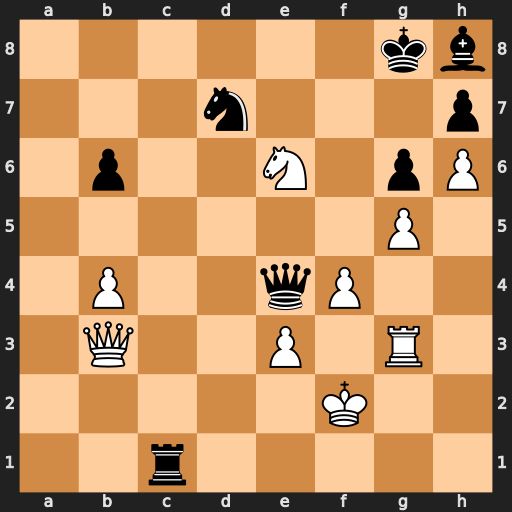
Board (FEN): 6kb/3n3p/1p2N1pP/6P1/1P2qP2/1Q2P1R1/5K2/2r5
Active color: w
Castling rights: -
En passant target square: -
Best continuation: Nc5+ Qc4 Qxc4+ Rxc4 Nxd7